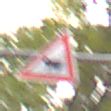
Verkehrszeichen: ViehtriebRechts
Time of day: Midday
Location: Outdoor (Nature)
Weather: Overcast
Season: NotSpecified
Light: Natural